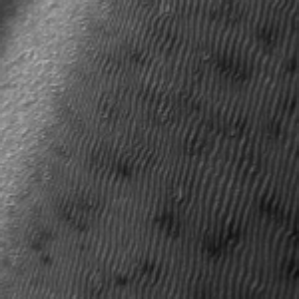
Label: frost